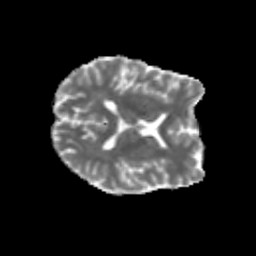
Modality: MD
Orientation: axial
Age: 24
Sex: male
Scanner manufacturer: siemens
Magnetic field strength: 3 T
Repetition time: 3.5 s
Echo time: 0.125 s